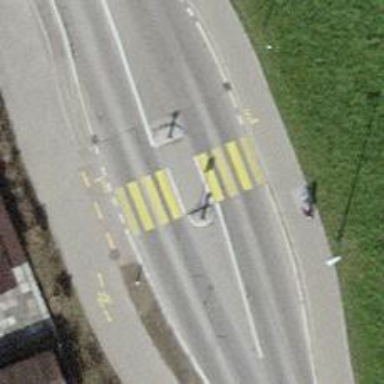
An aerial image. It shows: Marked crossing with pedestrian island.